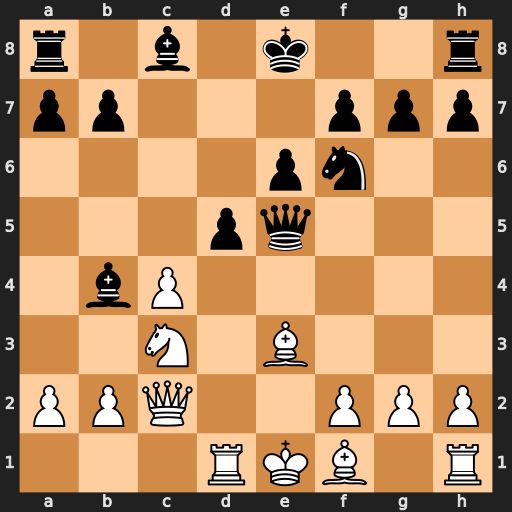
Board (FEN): r1b1k2r/pp3ppp/4pn2/3pq3/1bP5/2N1B3/PPQ2PPP/3RKB1R
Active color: w
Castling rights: Kkq
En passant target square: -
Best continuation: Qa4+ Bd7 Qxb4